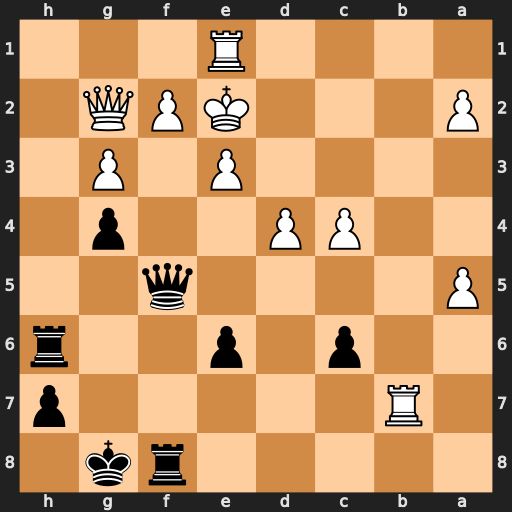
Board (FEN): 5rk1/1R5p/2p1p2r/P4q2/2PP2p1/4P1P1/P3KPQ1/4R3
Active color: b
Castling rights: -
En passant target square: -
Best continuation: Qc2+ Kf1 Rh1+ Qxh1 Qxf2#